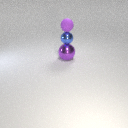
small purple rubber sphere above large purple metal sphere